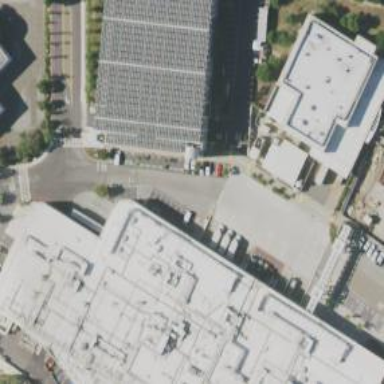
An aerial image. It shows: Multi-storey parking building with flat roof.